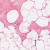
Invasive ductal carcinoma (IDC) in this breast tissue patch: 0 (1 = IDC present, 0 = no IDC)